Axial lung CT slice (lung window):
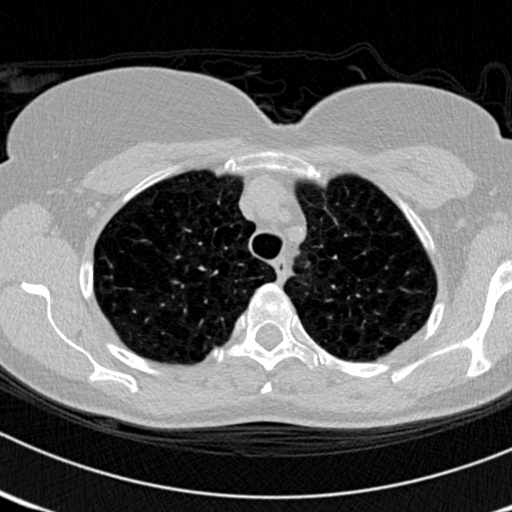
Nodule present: no